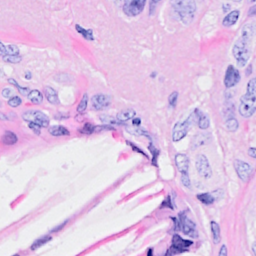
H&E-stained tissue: Breast